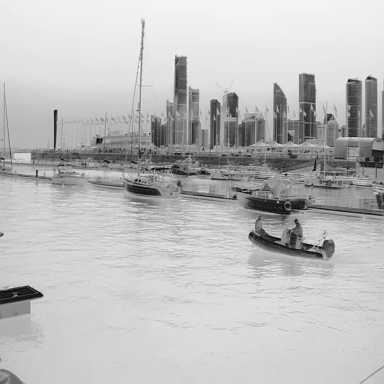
There are eight objects shown in the infrared image, including four sailboats, and four canoes.